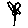
Label: flower